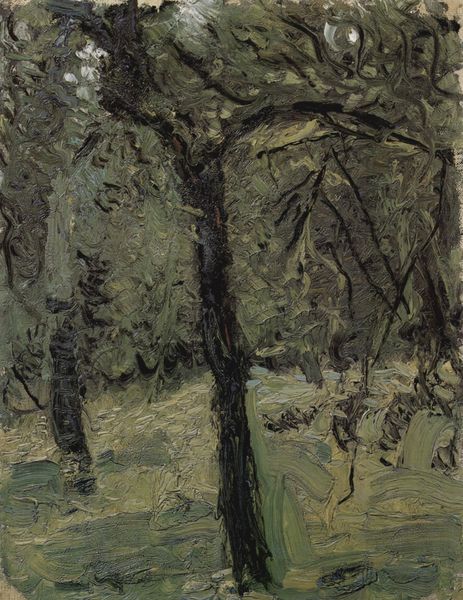
Titel: Sonnige Wiese mit Obstbäumen
Künstler: Richard Gerstl
Standort: Wien
Institution: Sammlung Leopold
Schlagwörter: baum, blau, blätter, dunkel, gemälde, himmel, laub, schatten, weiß, baumstämme, bäume, gelb, grob, grün, impressionismus, komposition, landschaft, äste, braun, grau, hell, licht, schwarz, ölbild, gras, park, rasen, schnee, wiese, hochformat, tod, tot, öl, ast, baumstamm, birke, natur, stamm, weite, zweige, gebüsch, pastos, boden, blatt, wald, müller, garten, bewegt, hellblau, sommer, düster, studie, abhang, abstrakt, modern, monochrom, winter, van gogh, ölgemälde, stämme, dick, duktus, detail, impressionistisch, tiefe, allein, hängen, linie, zweig, plastisch, scharz, strich, pinsel, liebermann, pinselstrich, vincent van gogh, geäst, rinde, laubbäume, obstbäume, hain, niederländer, bau, obstbaum, gelbgrün, grüngelb, vincent, verschneit, spachtel, nahsicht, grober strich, näume, gespachtelt, fedrig, böätter, däste, grün oliv, sinter, ömalerei, ründ, sdetail, waldrand impressionismus baum grün schwarz grau, grober pinselstrick, gespachtelter farbauftrag, grün-grau